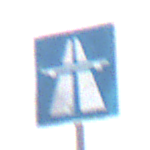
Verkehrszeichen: Autobahn
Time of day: Midday
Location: Outdoor (Suburban)
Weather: Overcast
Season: NotSpecified
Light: Natural